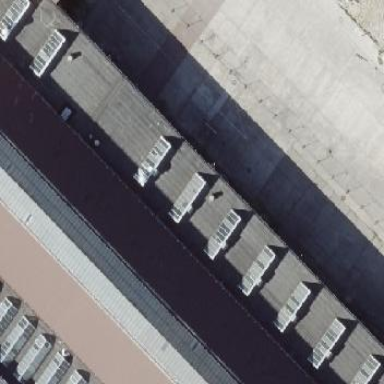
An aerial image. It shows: Industrial building.